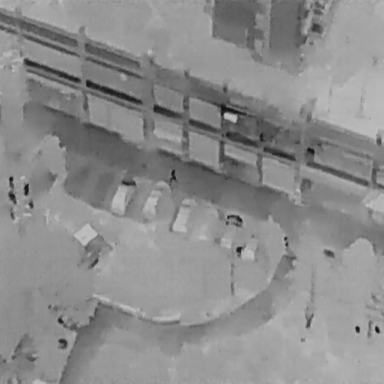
There are nine objects shown in the infrared image, including six Cars, and three People.